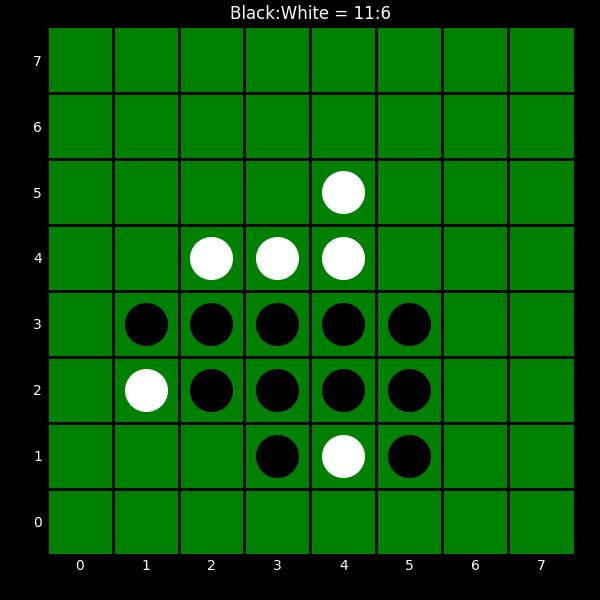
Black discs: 11
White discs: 6